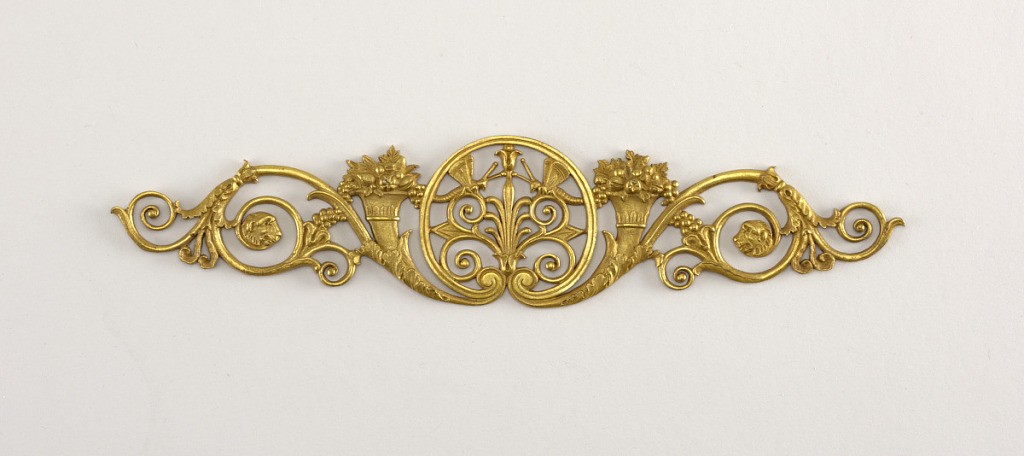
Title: Furniture mount
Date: ca. 1800–10
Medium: Gilt bronze
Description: Foliate srolls with cornucopiae centered by anthemion motif.